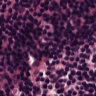
Metastatic tissue present: no